Question: How to show a text box when I press a push button?
for example I have variable
'''
set(handles.edNama2,'String',nama);
'''
Value of nama is Elisabeth
My Push Button variable is DataPribadi
I want the text box to show with the personal data of Elisabeth

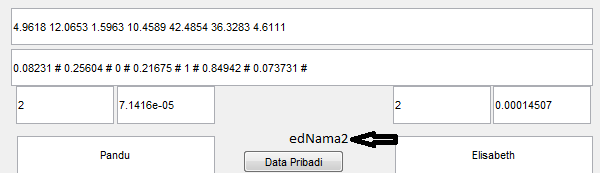
Answer: This creates text box:
'''
handles.edNama2 = annotation('textbox', [your_position_of_the_text_box_here]);
set(handles.edNama2, 'String', ['He needs ', num2str(10), ' $USD!!!']);
'''
This opens new message box for you:
'''
msgbox(['I want ', num2str(1e+6), ' $USD']);
'''
So you can put your info in the '[]', remember to convert to 'String' type.